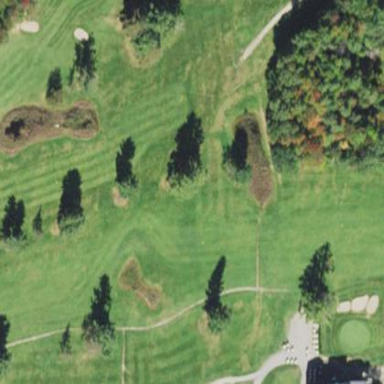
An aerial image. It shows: Grassy area designated as golf fairway.